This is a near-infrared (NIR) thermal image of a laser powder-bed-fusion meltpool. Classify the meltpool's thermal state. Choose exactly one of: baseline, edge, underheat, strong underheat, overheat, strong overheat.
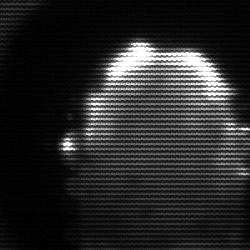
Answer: baseline